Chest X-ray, PA view. Patient: 66 years old, sex M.
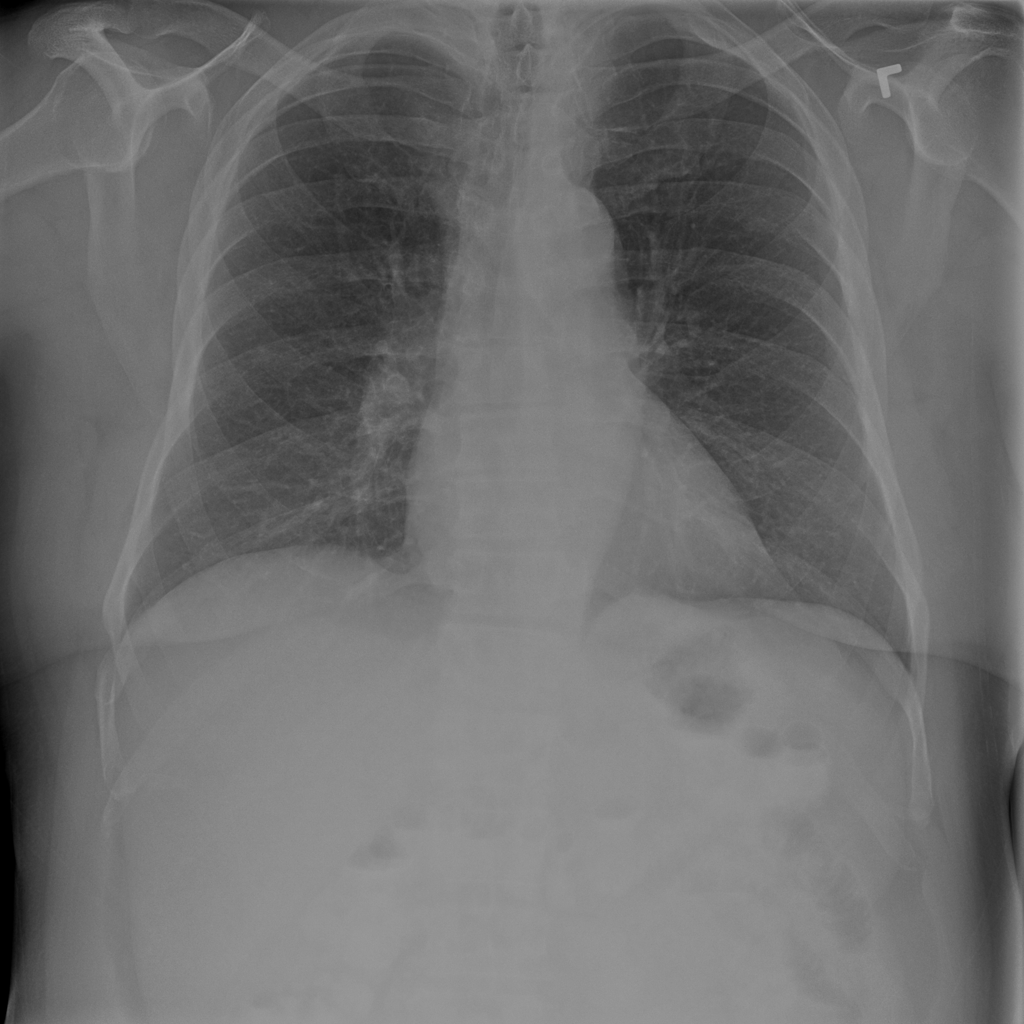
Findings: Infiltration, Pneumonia